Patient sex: M
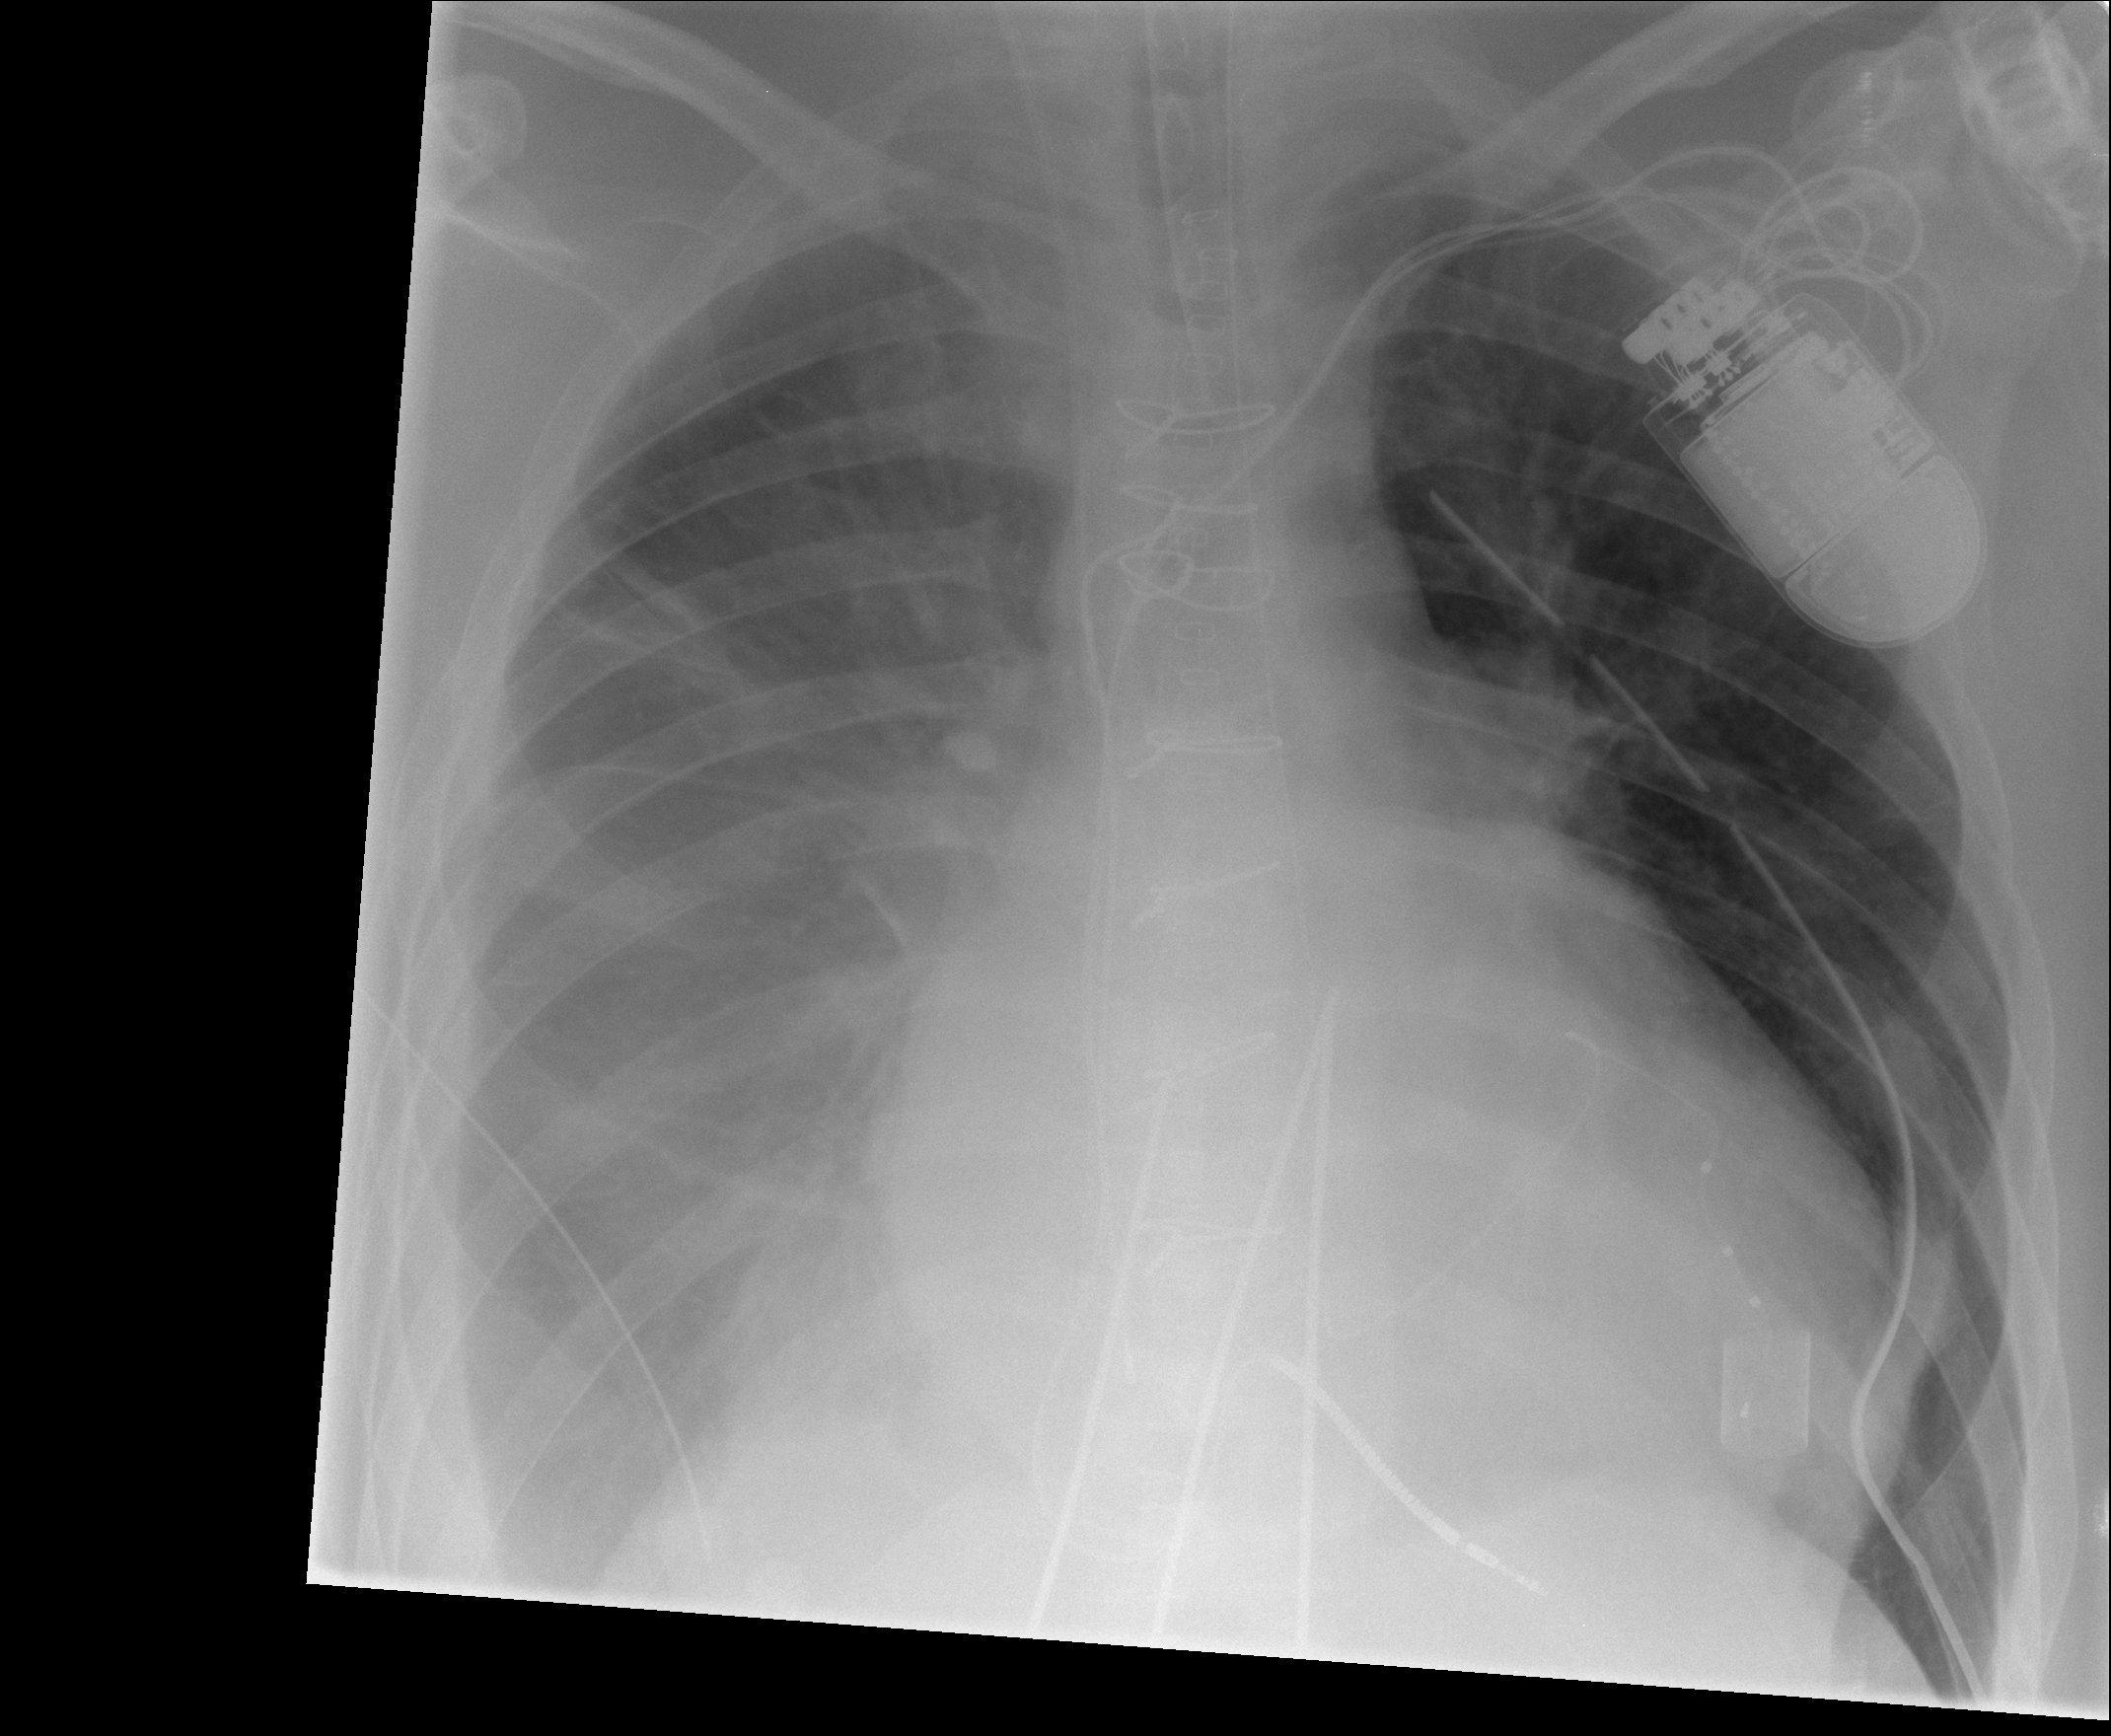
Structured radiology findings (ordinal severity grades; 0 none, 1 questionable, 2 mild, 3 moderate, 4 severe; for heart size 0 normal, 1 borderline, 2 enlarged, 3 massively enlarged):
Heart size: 2
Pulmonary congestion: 2
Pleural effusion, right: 2
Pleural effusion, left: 0
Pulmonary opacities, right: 0
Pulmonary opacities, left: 0
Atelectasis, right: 2
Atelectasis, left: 0